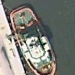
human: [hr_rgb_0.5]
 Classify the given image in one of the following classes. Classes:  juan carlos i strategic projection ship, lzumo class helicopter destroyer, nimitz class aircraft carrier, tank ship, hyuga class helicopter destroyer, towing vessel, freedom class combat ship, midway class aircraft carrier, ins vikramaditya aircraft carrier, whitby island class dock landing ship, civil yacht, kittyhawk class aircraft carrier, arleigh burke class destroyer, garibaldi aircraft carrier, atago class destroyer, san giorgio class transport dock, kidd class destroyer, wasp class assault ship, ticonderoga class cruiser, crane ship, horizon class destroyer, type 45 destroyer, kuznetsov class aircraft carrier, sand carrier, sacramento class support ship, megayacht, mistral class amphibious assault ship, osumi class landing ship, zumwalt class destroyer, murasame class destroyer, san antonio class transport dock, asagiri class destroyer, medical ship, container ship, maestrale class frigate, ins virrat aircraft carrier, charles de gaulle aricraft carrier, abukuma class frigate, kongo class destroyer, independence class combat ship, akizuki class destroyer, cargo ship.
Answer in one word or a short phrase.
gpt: Towing vessel